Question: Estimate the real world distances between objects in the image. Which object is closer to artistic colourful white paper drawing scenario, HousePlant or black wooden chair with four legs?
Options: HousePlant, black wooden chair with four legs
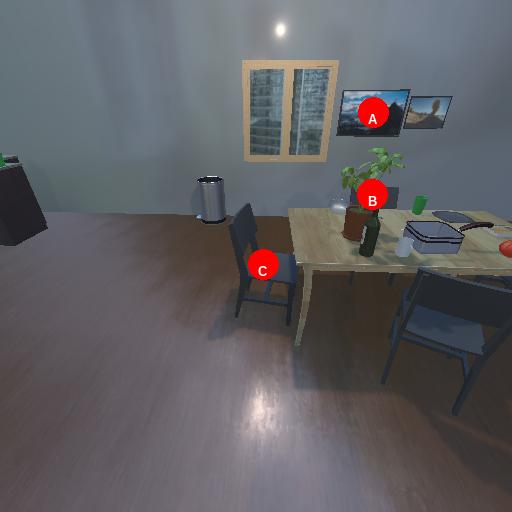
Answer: HousePlant